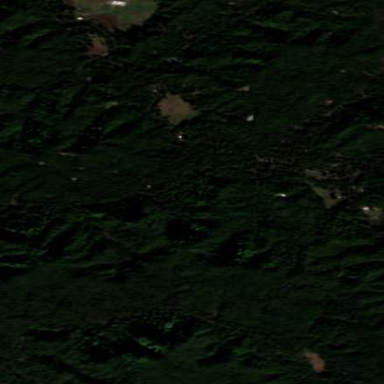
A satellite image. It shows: Forest area.